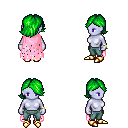
a pixel art fantasy rpg character, female body template, dark elf, purple skin, pink tattered cape, teal pants, green swoop hairstyle, bracelets, gold boots, four views (front, back, left, right), 2x2 character sprite sheet, small pixel art, hard edges, no anti-aliasing